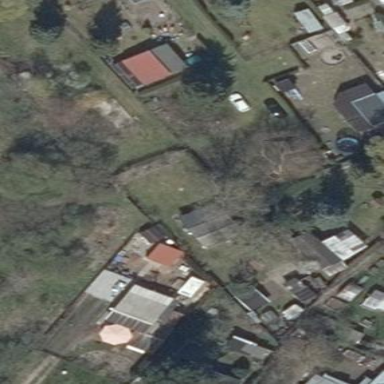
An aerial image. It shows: Allotments area.